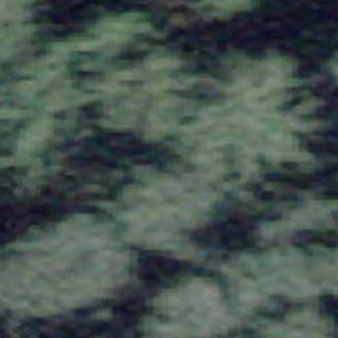
Label: other